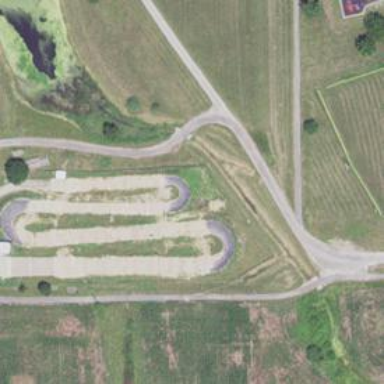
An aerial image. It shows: Motocross raceway road.